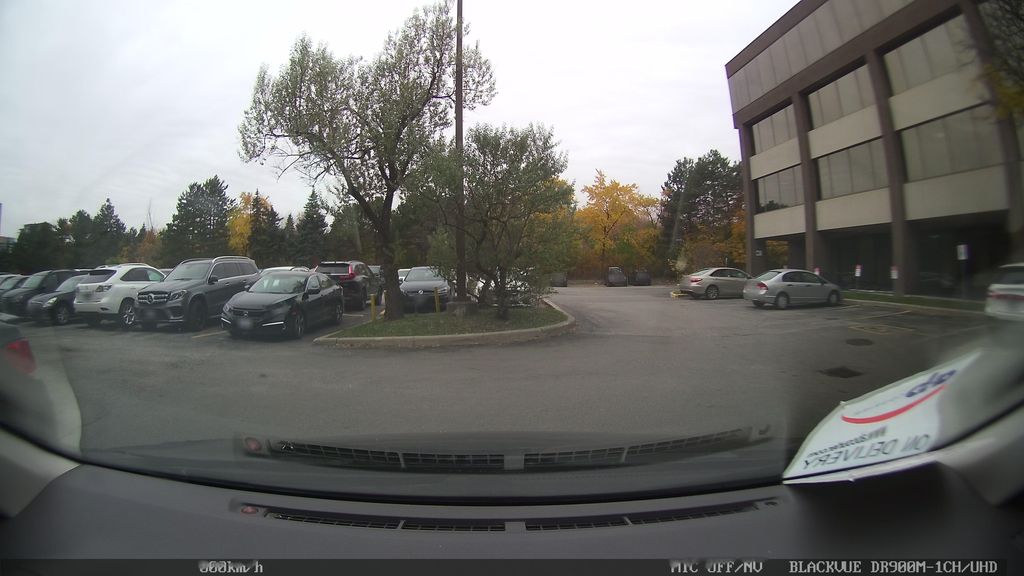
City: toronto